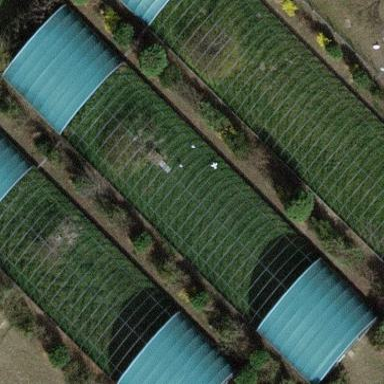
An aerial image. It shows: Greenhouse.